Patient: sex F, age 60
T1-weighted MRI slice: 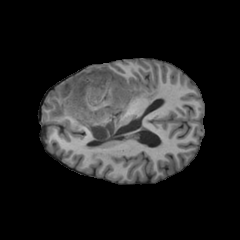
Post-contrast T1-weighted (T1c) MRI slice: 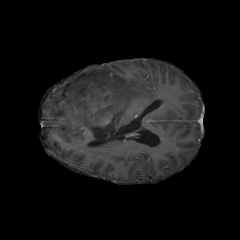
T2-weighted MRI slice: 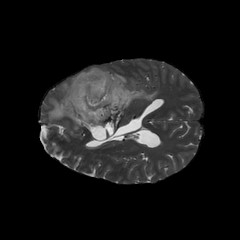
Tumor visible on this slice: yes
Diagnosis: Astrocytoma, IDH-mutant
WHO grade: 3